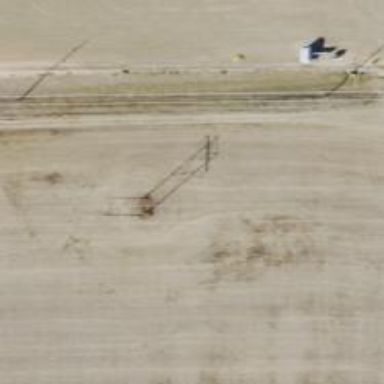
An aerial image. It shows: H-frame designed tower for power lines.